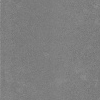
Atmospheric dust classification: dusty